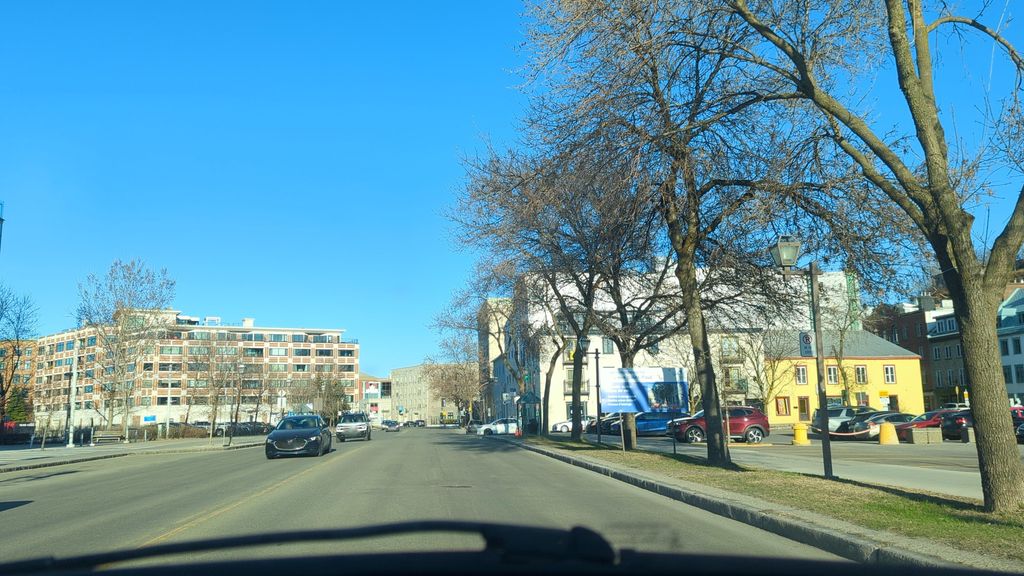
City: quebec_city